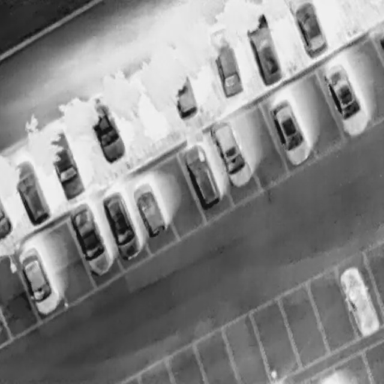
There are 16 Cars in the infrared image.